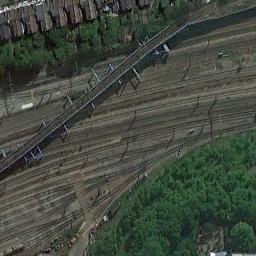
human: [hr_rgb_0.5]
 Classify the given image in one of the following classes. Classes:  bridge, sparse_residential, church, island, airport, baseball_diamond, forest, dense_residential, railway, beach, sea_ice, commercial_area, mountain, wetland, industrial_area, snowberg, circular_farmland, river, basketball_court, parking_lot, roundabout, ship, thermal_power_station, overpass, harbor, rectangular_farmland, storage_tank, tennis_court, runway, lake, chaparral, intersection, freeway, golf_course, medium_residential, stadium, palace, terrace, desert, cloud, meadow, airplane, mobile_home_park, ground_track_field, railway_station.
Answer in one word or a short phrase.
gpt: railway